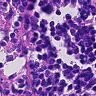
Metastatic tissue present: no